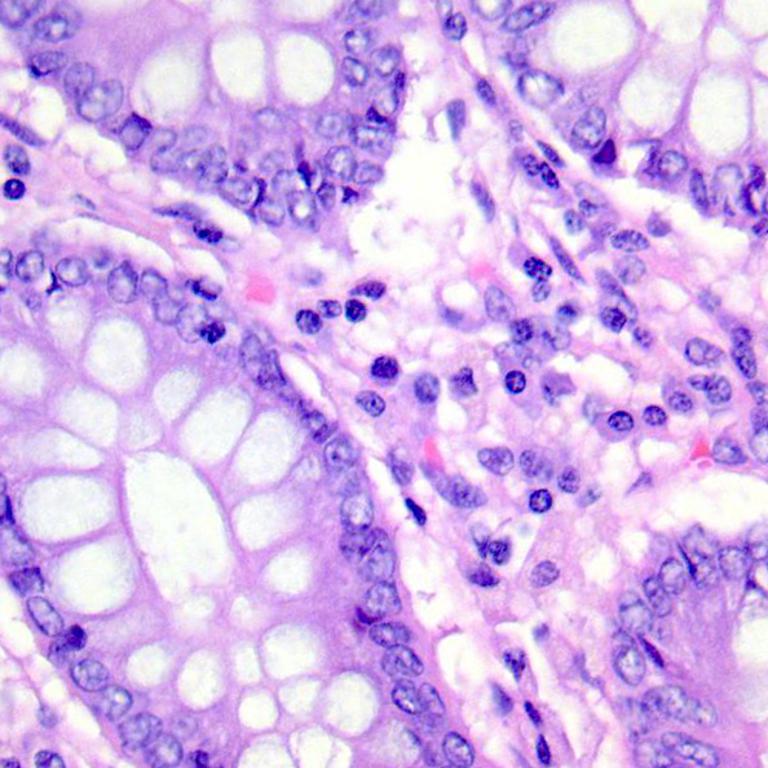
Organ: colon
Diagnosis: benign